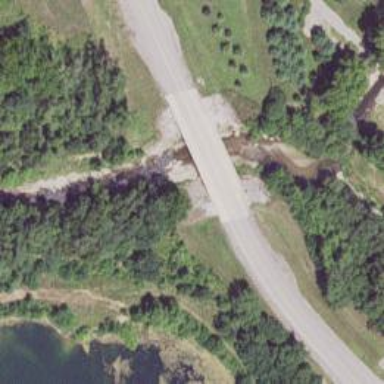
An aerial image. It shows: Tertiary road on bridge with asphalt surface.